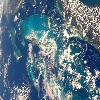
Label: cloud